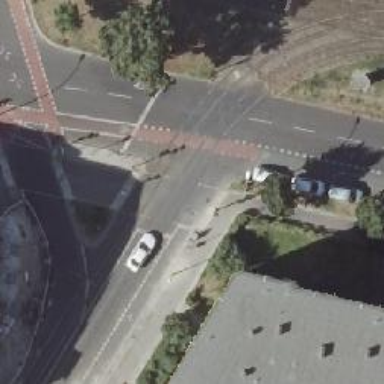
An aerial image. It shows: Crossing with traffic signals.